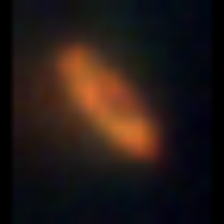
Taxon: Pennate
Group: Diatoms